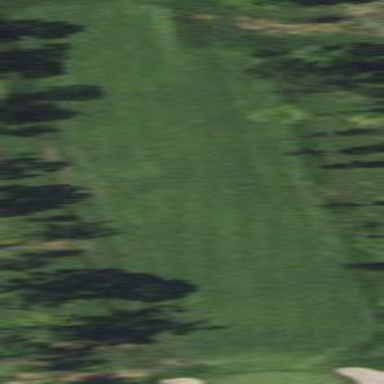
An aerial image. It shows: Golf fairway surrounded by grass.